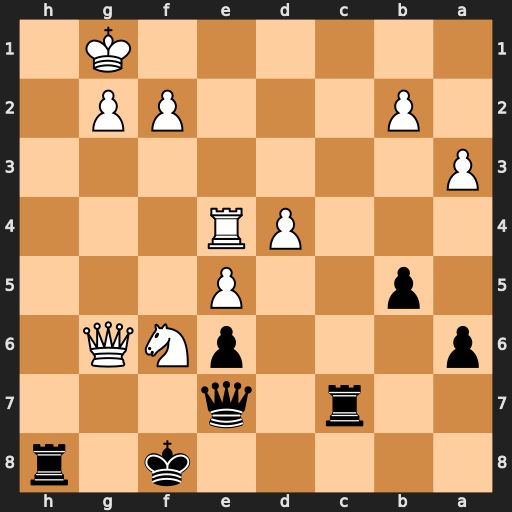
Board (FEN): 5k1r/2r1q3/p3pNQ1/1p2P3/3PR3/P7/1P3PP1/6K1
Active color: b
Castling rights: -
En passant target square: -
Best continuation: Rc1+ Re1 Rxe1#